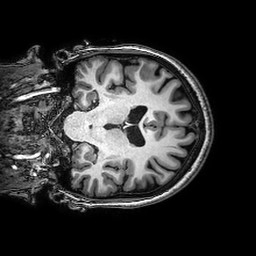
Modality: T1w
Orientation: coronal
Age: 22
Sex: female
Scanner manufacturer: philips
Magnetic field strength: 3 T
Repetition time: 0.008157 s
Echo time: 0.00374 s